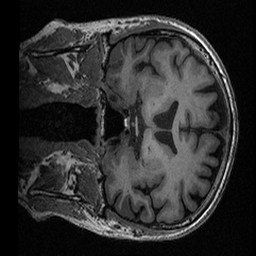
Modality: T1w
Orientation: coronal
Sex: male
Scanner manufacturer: ge
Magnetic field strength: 3 T
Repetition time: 0.0064 s
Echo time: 0.00281 s